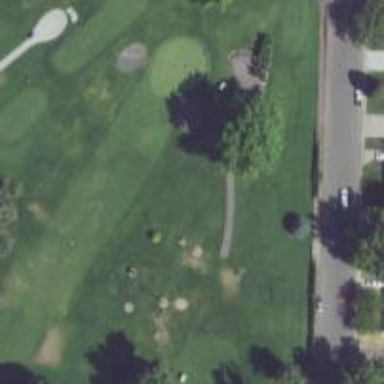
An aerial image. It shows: Pathway for golfing.